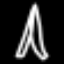
Label: The Eiffel Tower